Question:
Can someone please explain Floyd algorithm with this example. It is not terminating for me and is the algorithm implemented complete ?.
Is something wrong with my code? Code is as follows:
'''
Node* FindLoopBegin(Node *head){
Node *slowptr = head,*fastptr = head;
bool LoopExists = false;
while(slowptr && fastptr){
fastptr = fastptr->next;
if(fastptr == slowptr) {LoopExists = true;break;}
if(fastptr == NULL) {LoopExists = false; return NULL;}
fastptr = fastptr->next;
if(fastptr == slowptr) {LoopExists = true;break;}
slowptr = slowptr->next;
}
if(LoopExists) {
slowptr = head;
while(slowptr != fastptr){
slowptr = slowptr->next;
fastptr = fastptr->next;
}
return slowptr;
}
return NULL;
}
'''
Apologies for the bad drawing!
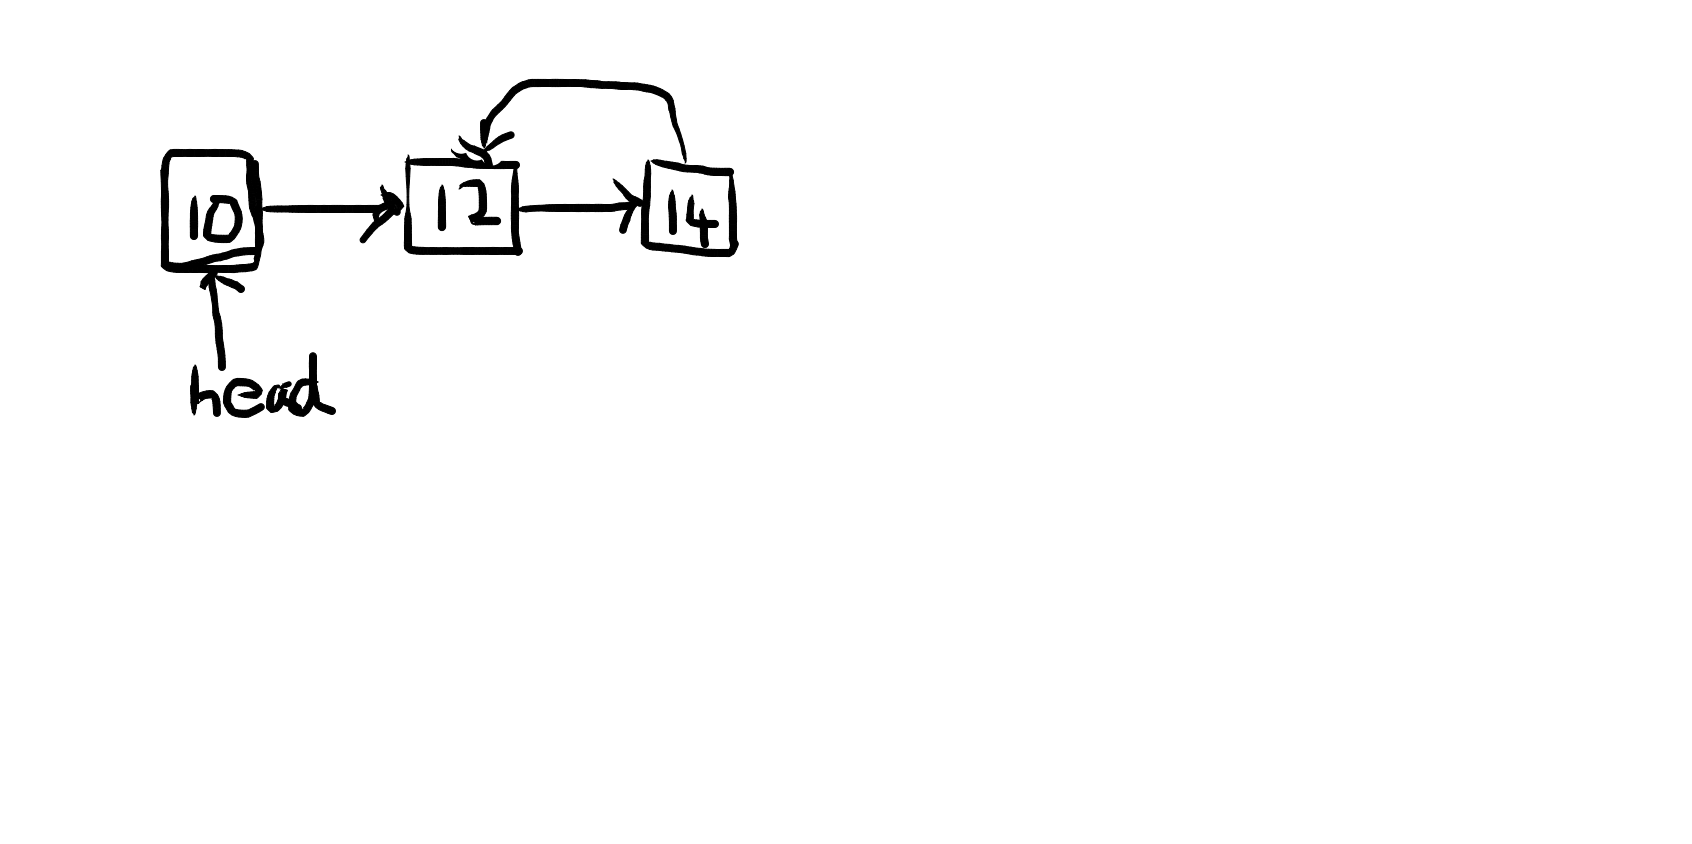
Answer: The problem with your approach is that you too soon. As <URL>, the hare hops two times whereas the tortoise hops one time, only , you can check. So the algorithm should read:
'''
while(slowptr && fastptr){
fastptr = fastptr->next;
//if(fastptr == slowptr) {LoopExists = true;break;} //remove the if loop
if(fastptr == NULL) {LoopExists = false; return NULL;}
fastptr = fastptr->next;
slowptr = slowptr->next;
//move the if loop down
if(fastptr == slowptr) {LoopExists = true;break;}
}
'''
You can do a 'NULL' check before the equality check as well:
'''
while(slowptr && fastptr){
fastptr = fastptr->next;
//if(fastptr == slowptr) {LoopExists = true;break;} //remove the if loop
if(fastptr == NULL) {LoopExists = false; return NULL;}
fastptr = fastptr->next;
slowptr = slowptr->next;
//move the if loop down
if(fastptr && slowptr && fastptr == slowptr) {LoopExists = true;break;}
}
'''
Or a cleaner version:
'''
do {
fastptr = fastptr->next;
if(fastptr == NULL) {return NULL;}
fastptr = fastptr->next;
slowptr = slowptr->next;
} while(slowptr && fastptr && slowptr != fastptr);
if(slowptr && fastptr && slowptr == fastptr) { //loopexists
//...
}
'''
See <URL>.